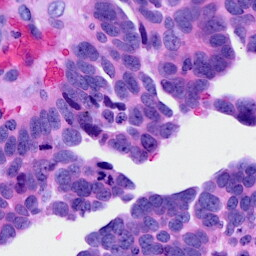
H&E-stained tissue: Ovarian